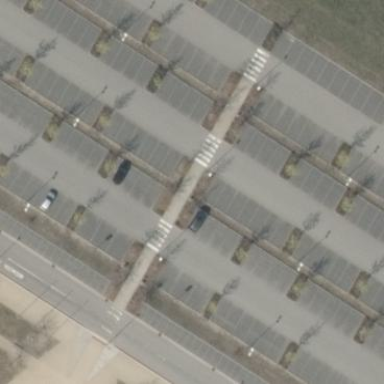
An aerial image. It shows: Parking area.